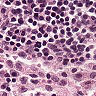
Metastatic tissue present: no